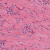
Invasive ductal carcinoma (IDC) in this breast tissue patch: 0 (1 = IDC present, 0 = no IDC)